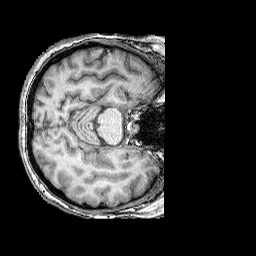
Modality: T1w
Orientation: axial
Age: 37
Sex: female
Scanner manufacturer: siemens
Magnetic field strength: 3 T
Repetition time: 2.25 s
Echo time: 0.00411 s